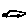
Label: car